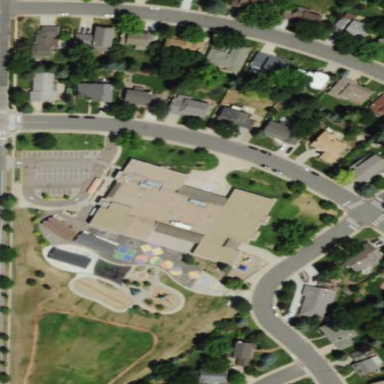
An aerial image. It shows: School building with quadruple saltbox roof shape.